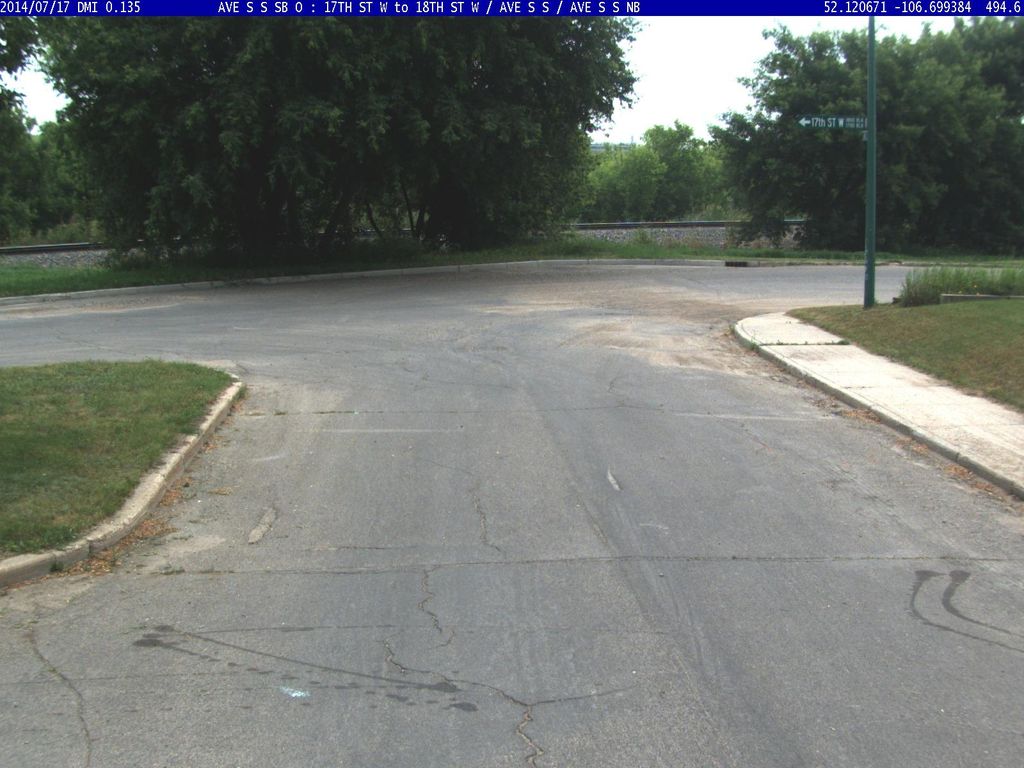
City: saskatoon